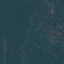
Label: Forest